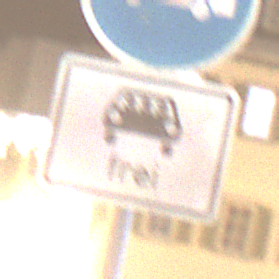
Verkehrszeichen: MehrfachbesetzePersonenkraftwagenFrei
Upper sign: Busssonderstreifen
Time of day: Night
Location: Outdoor (Urban)
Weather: Overcast
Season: Winter
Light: Artificial